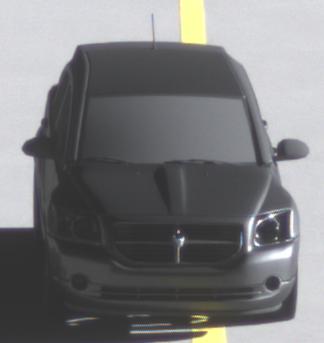
Make: Dodge
Model: Caliber 1.8
Detailed model: Caliber
Model produced from: 2006/06
Model produced until: 2009/03
Doors: 5
Color: gray
Road condition: dry road
Daytime: sunrise or sunset
Contrast: high contrast